Question: Let's say the base table contains information about each action (each row) a customer takes during an their app session. When each session starts, the action='Show' is recorded, and when the user ends the session, the action='Hide' is recorded. And for any other action an user does, is recorded in between Show and Hide with different action names. Unfortunately there's no sessionID column, which is what I am trying to create based on these information.
Please assume the two actions 'Show' and 'Hide' only are emitted when session starts and when session ends.
With the given information, I'd like to summarize the data by creating unique sessionID for each session (could be numbers or strings) and record the time spent in the session.
I am using Redshift SQL, so if there's any special function in Redshift I can use, please leverage it.

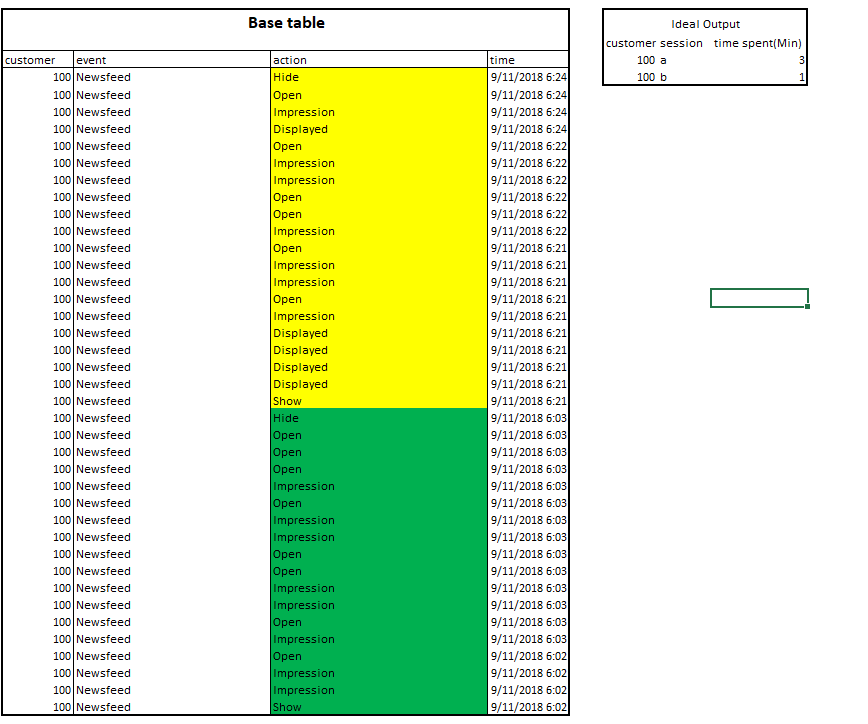
Answer: You can try to write two subqueries and make row number by 'customer'
one for 'action = 'show'', another for 'action = 'Hide''.
then 'join' by row number which means time start and end.
'''
SELECT t1.customer,
t2.rn,
DATEDIFF(mins, t1.time,t2.time) spentTime
FROM (
SELECT *,
ROW_NUMBER() OVER(PARTITION BY customer ORDER BY time) rn
FROM bastTable
WHERE action = 'show'
) t1 JOIN (
SELECT *,
ROW_NUMBER() OVER(PARTITION BY customer ORDER BY time) rn
FROM bastTable
WHERE action = 'Hide'
) t2 on t1.rn = t2.rn and t1.customer = t2.customer
'''